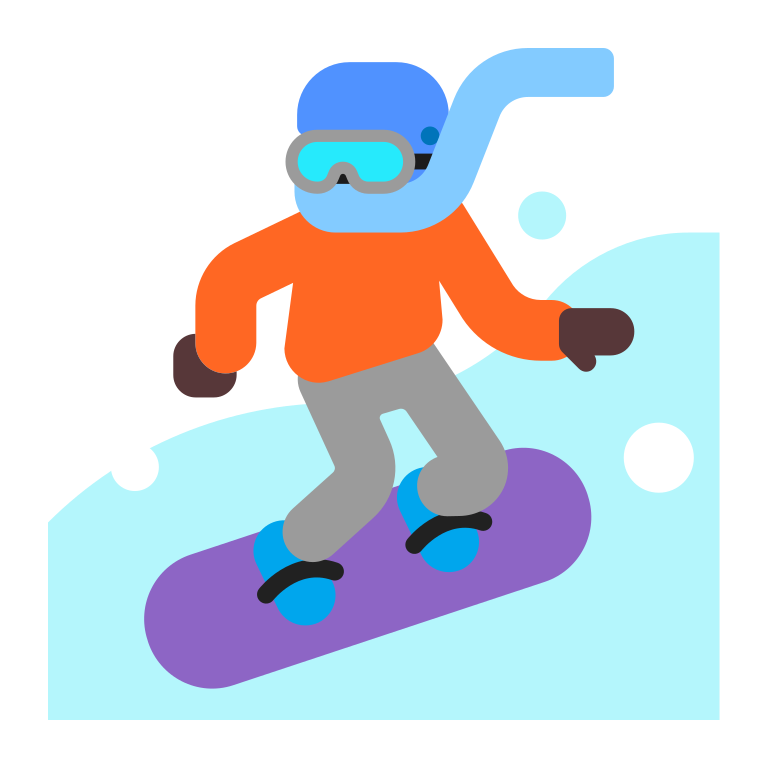
snowboarder flat dark